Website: apple
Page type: payment
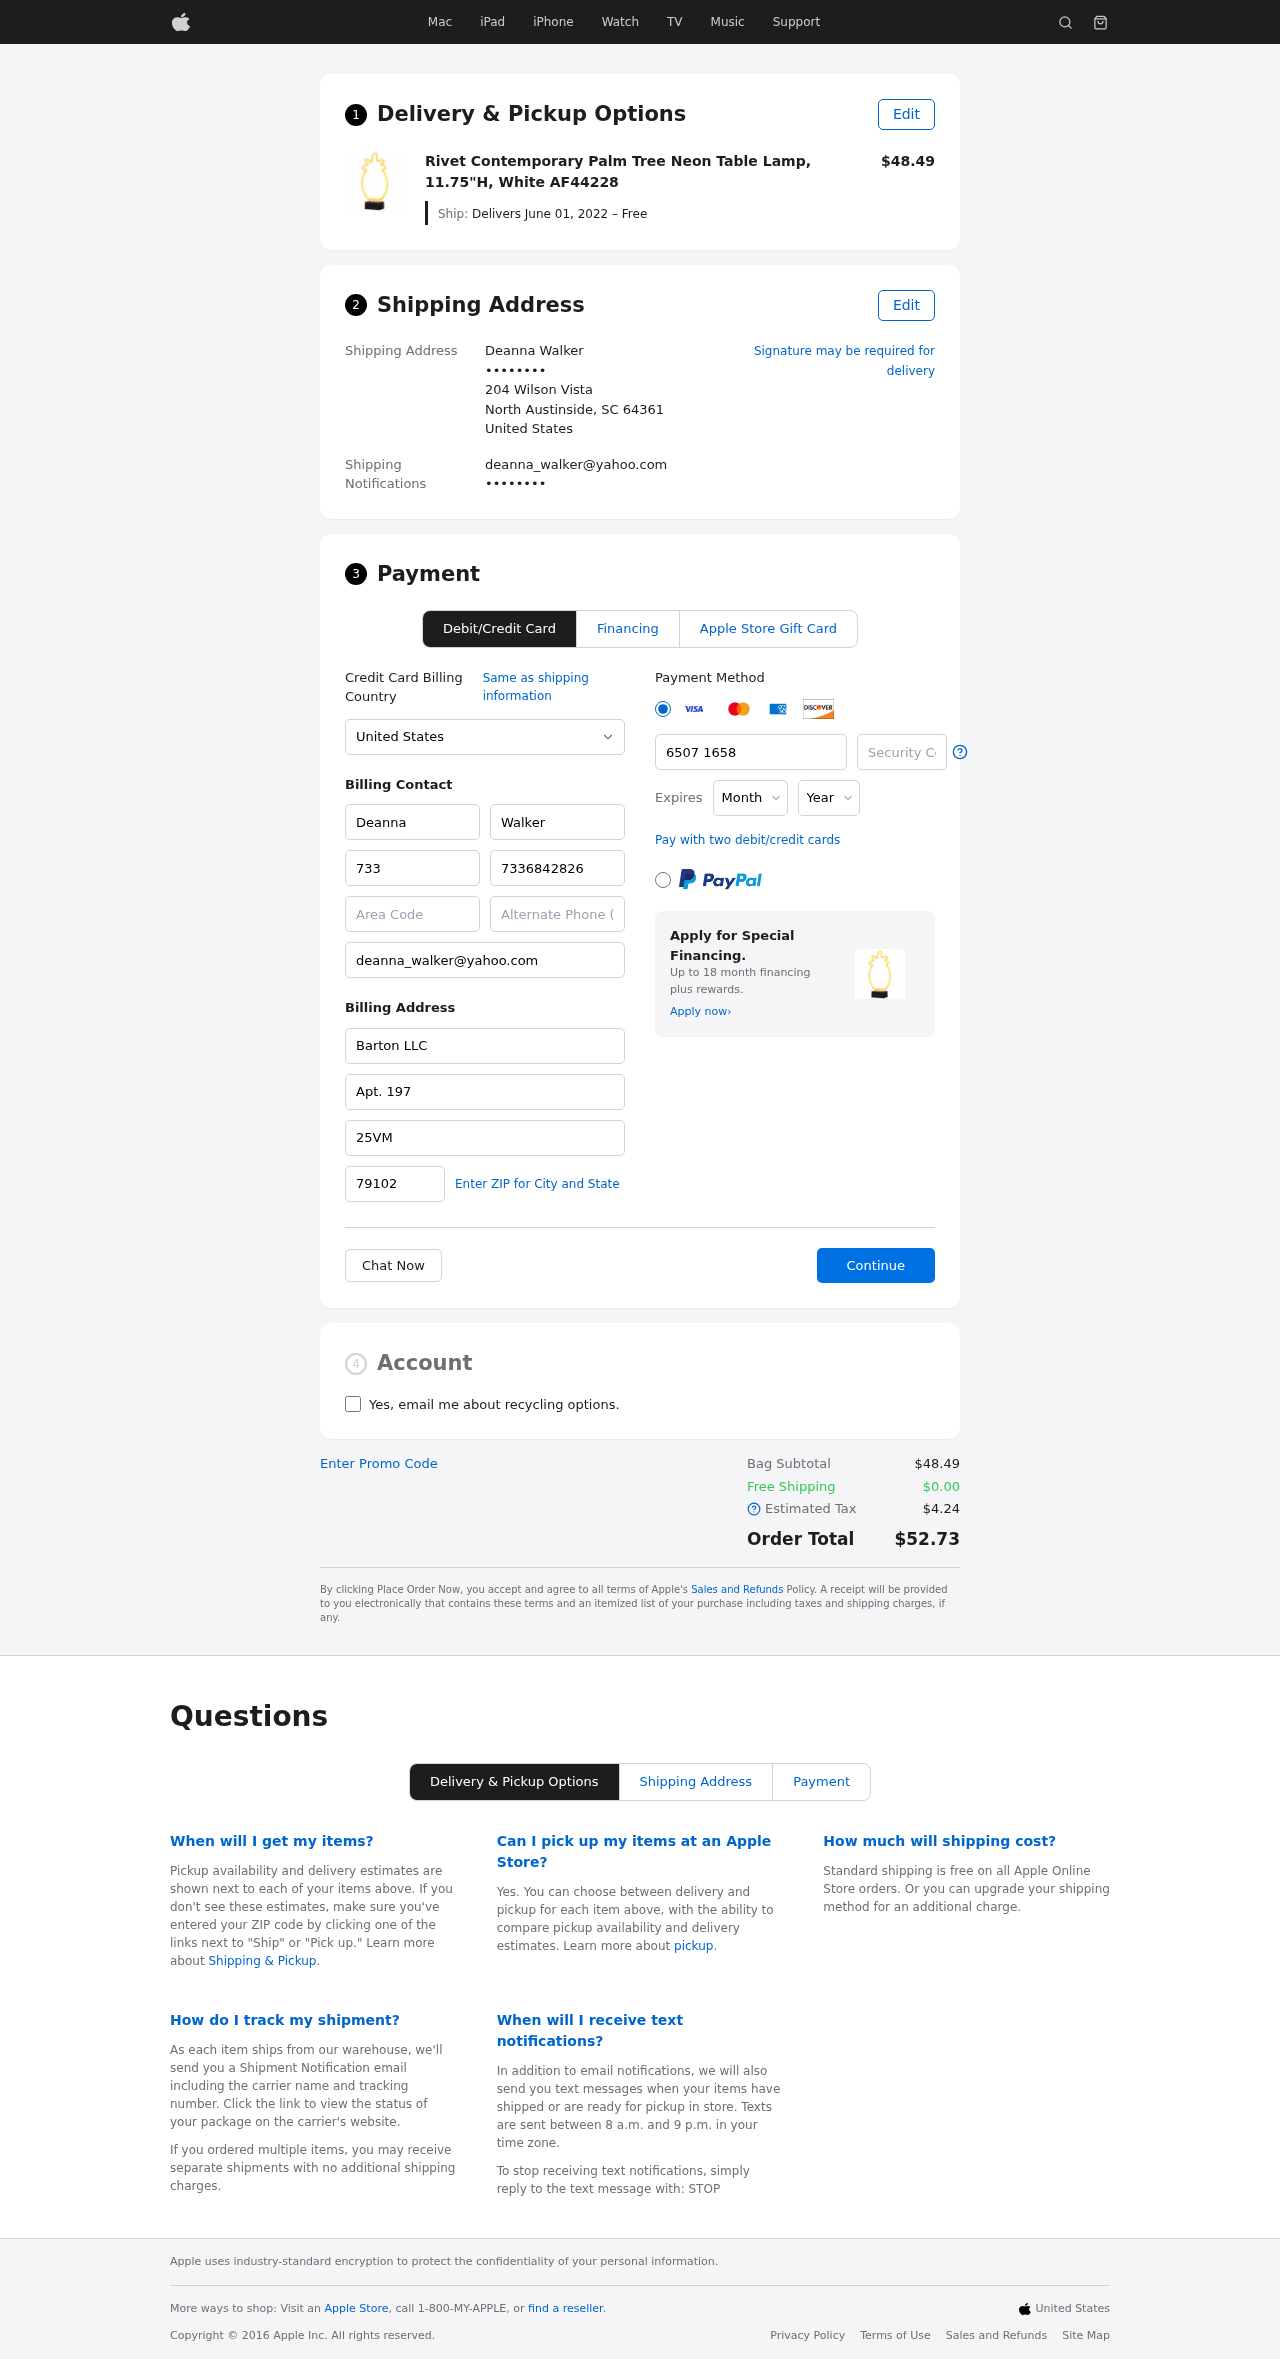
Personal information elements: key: PII_CARD_CVV
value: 708
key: PII_CARD_EXPIRY_MONTH
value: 06
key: PII_CARD_EXPIRY_YEAR
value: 26
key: PII_CARD_NUMBER
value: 6507 1658 5142 1780
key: PII_CITY_STATE_ZIP
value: North Austinside, SC 64361
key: PII_COMPANY
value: Barton LLC
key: PII_COUNTRY
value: United States
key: PII_EMAIL
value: deanna_walker@yahoo.com
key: PII_EMAIL2
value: deanna_walker@yahoo.com
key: PII_FIRSTNAME
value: Deanna
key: PII_FULLNAME
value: Deanna Walker
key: PII_LASTNAME
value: Walker
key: PII_PHONE3
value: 7336842826
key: PII_PHONE_AREA
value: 733
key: PII_POSTCODE2
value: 79102
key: PII_SECURITY_CODE
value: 25VM
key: PII_STREET
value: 204 Wilson Vista
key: PII_STREET2
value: Apt. 197
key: PII_PHONE
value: ••••••••
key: PII_PHONE2
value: ••••••••
Product elements: key: PRODUCT1_NAME
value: Rivet Contemporary Palm Tree Neon Table Lamp, 11.75"H, White AF44228
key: PRODUCT1_PRICE
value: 48.49
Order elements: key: ORDER_DELIVERY_DATE
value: Delivers June 01, 2022 – Free
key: ORDER_SUBTOTAL
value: $48.49
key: ORDER_SHIPPING_COST
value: $0.00
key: ORDER_TAX
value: $4.24
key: ORDER_TOTAL
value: $52.73